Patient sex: M
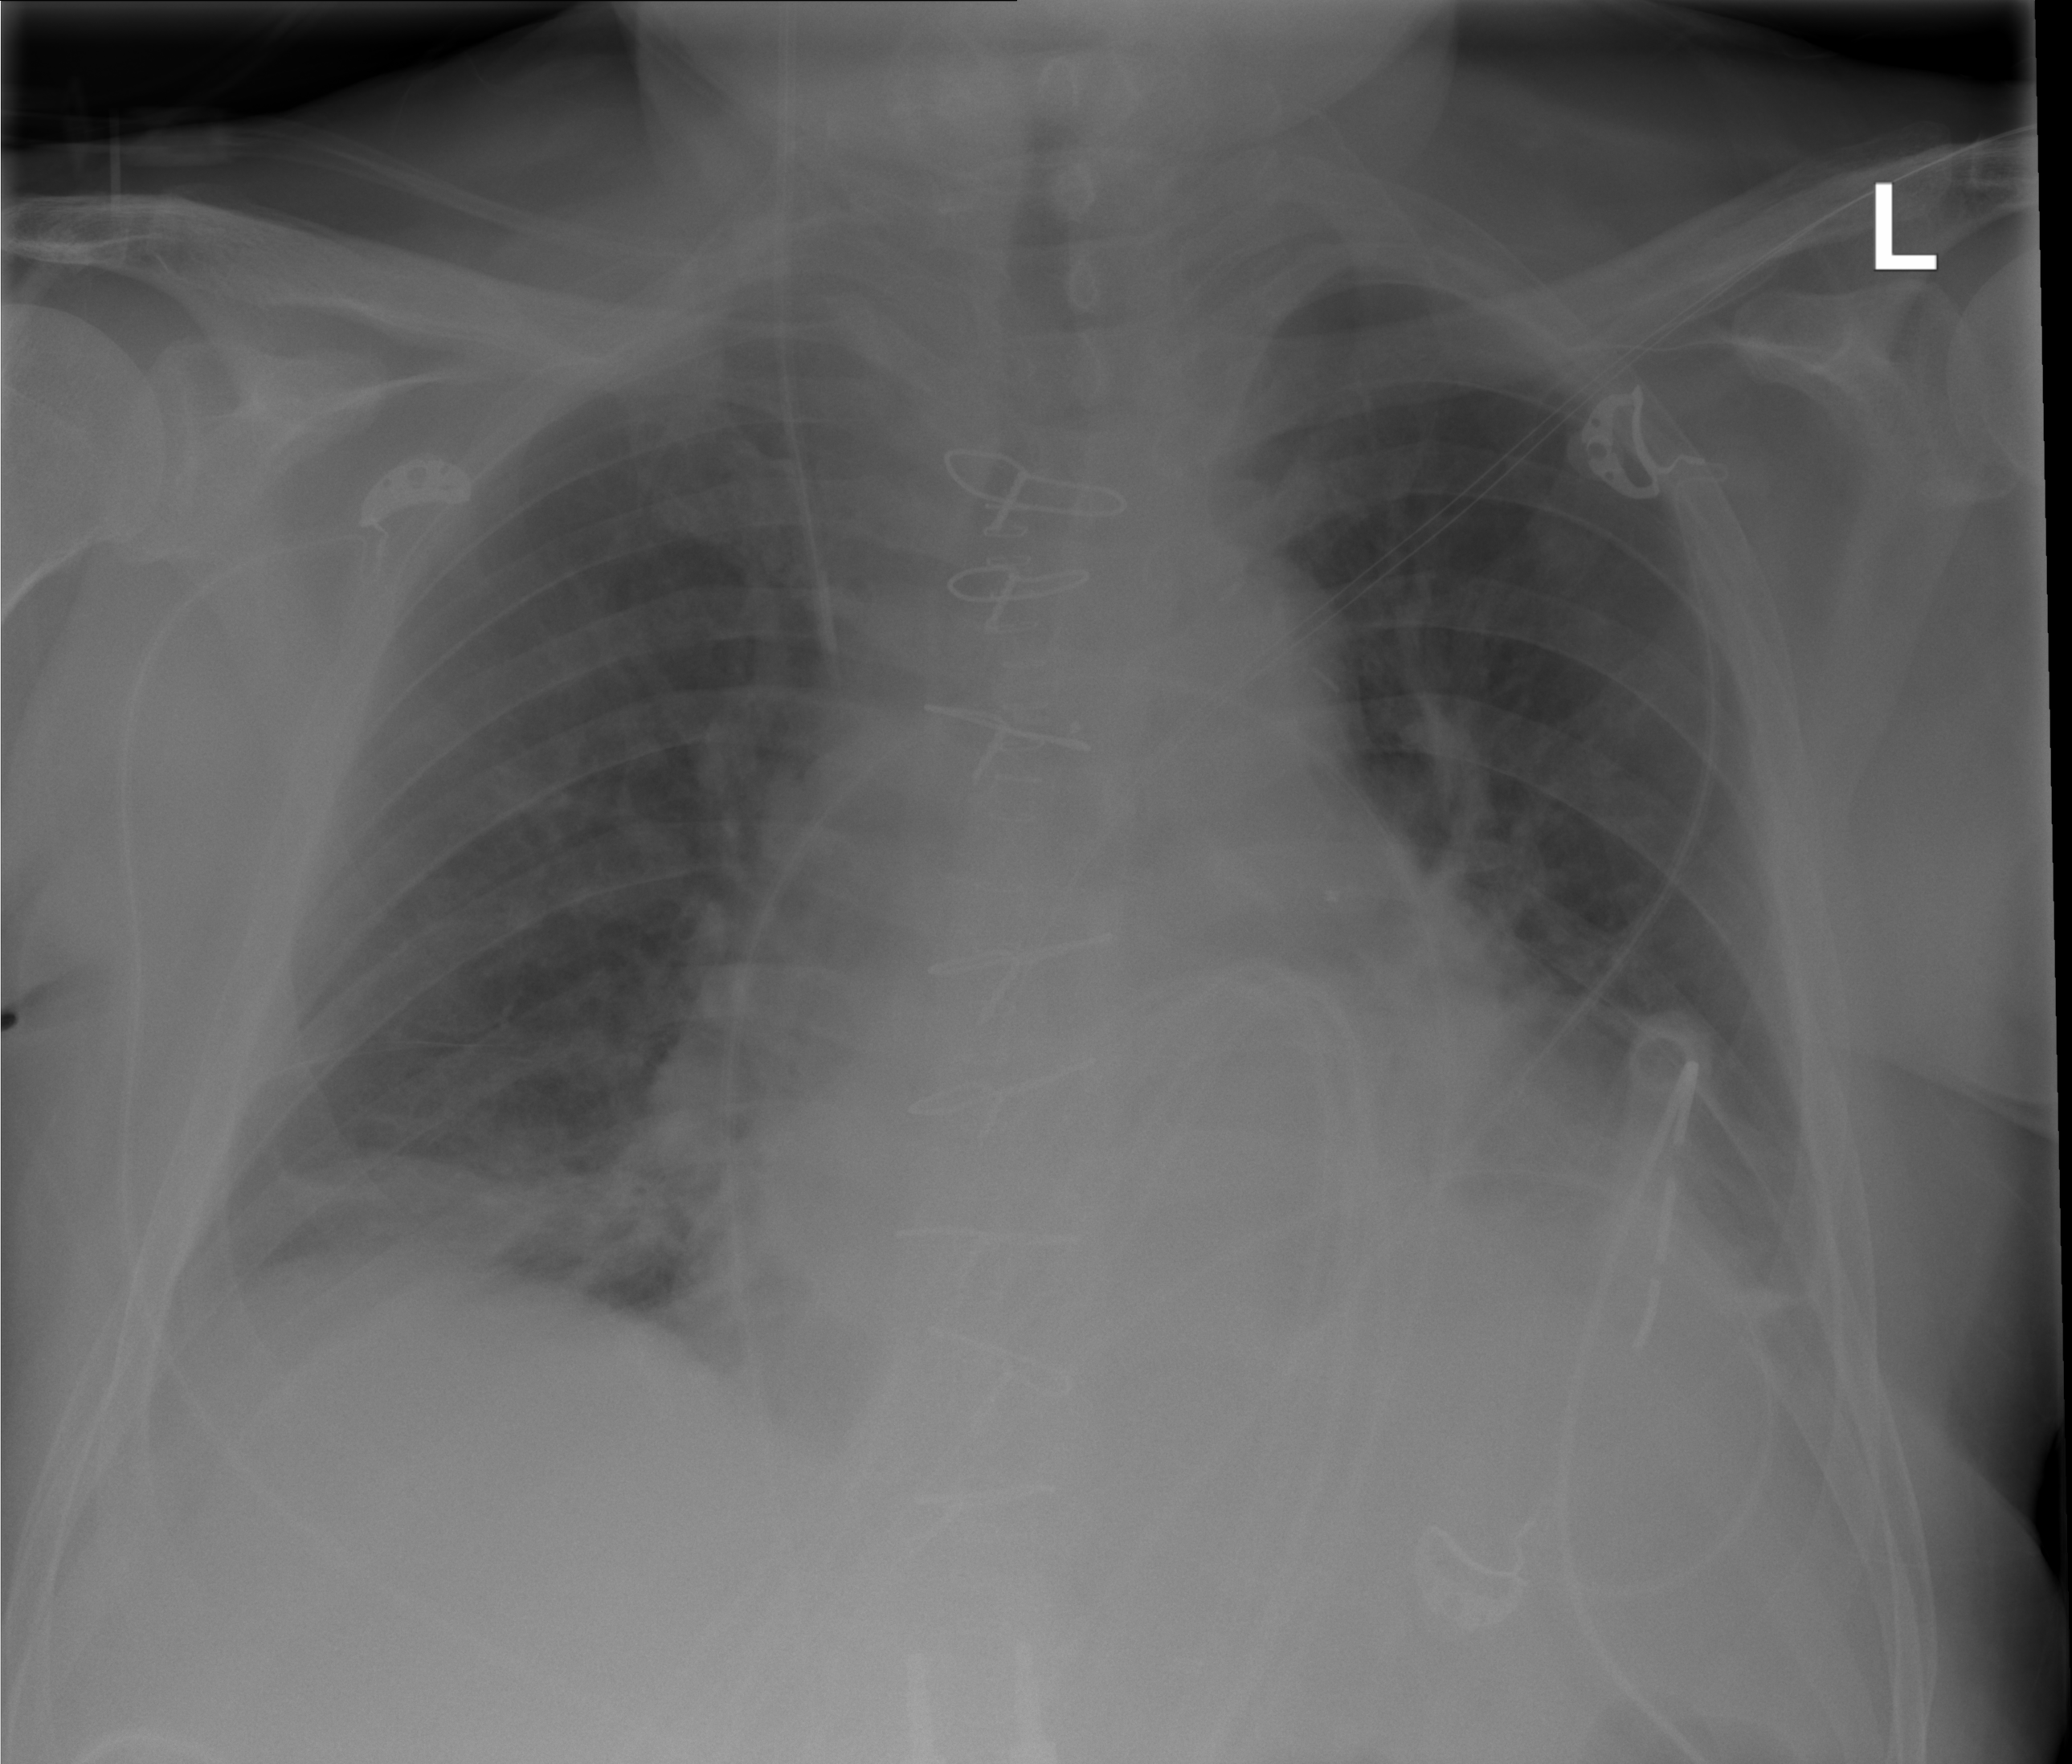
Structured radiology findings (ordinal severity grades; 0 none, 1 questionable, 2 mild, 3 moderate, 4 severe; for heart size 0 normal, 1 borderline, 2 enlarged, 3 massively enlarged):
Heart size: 2
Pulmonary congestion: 0
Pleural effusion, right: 0
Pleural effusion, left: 2
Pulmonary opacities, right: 2
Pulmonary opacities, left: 1
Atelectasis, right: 2
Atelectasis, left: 2